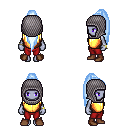
a pixel art fantasy rpg character, female body template, dark elf, purple skin, gold chest armor, red pants, white cyan extra-long topknot hairstyle, chain hood, bracelets, brown shoes, four views (front, back, left, right), 2x2 character sprite sheet, small pixel art, hard edges, no anti-aliasing